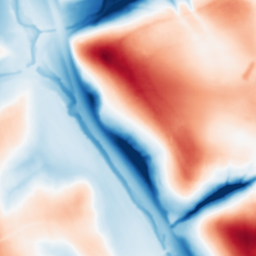
Category: multiscale
Decomposition family: dog_multiscale
Decomposition parameters: sigma_ratio: 2
n_scales: 5
base_sigma: 1
Upsampling method: sinc_hamming
Upsampling parameters: scale: 4
kernel_size: 16
Upsampling scale: 4